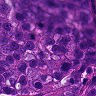
Metastatic tissue present: yes